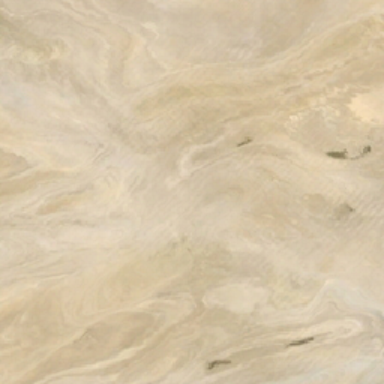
There is a khaki pattern in the desert .